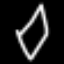
Label: diamond